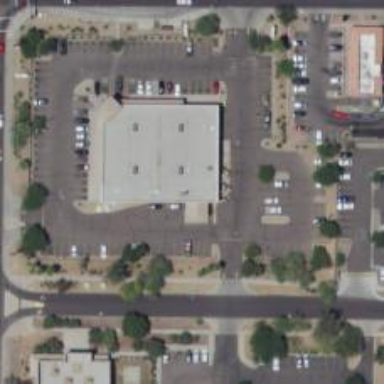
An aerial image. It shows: Pharmacy providing healthcare services.